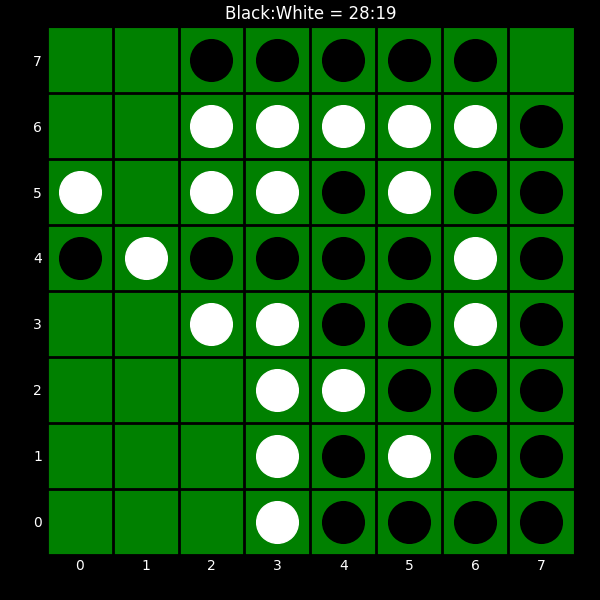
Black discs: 28
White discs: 19